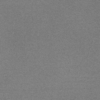
Label: dusty